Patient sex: M
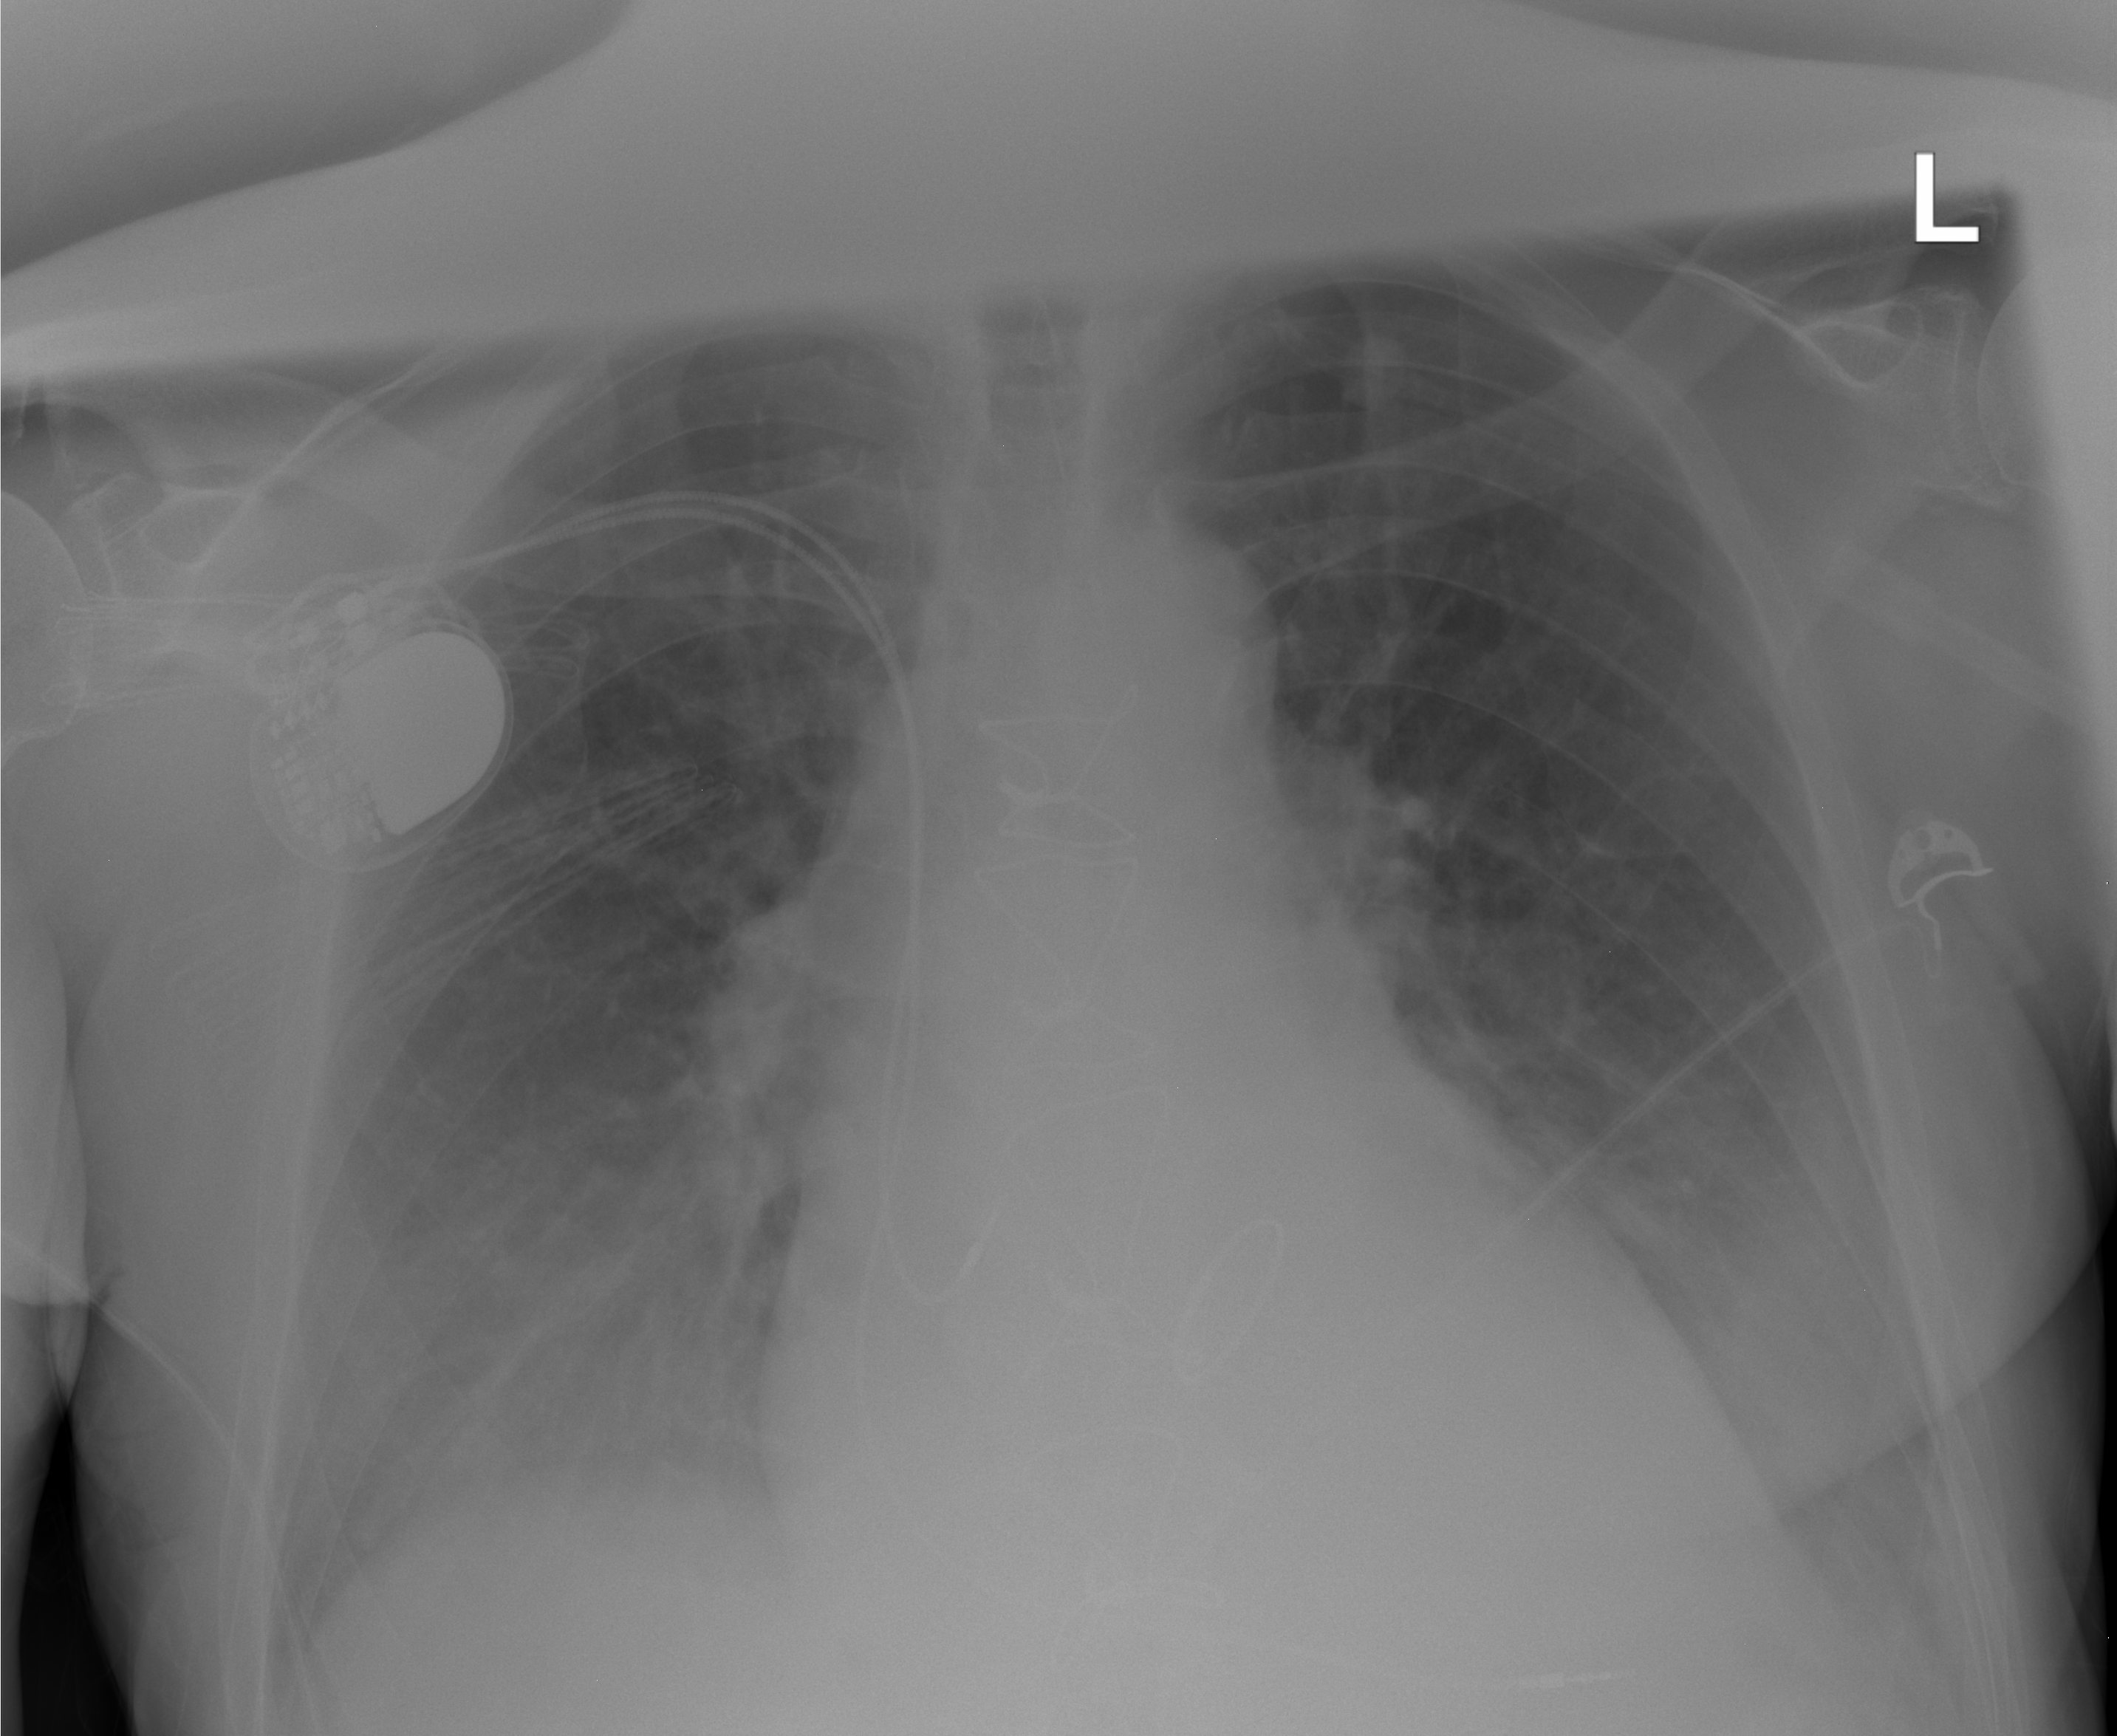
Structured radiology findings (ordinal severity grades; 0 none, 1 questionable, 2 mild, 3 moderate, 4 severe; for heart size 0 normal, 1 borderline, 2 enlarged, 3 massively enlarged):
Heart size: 2
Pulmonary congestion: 0
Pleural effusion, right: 3
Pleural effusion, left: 3
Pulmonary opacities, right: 0
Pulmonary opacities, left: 0
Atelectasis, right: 0
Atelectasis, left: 0